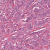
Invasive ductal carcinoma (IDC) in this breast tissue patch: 1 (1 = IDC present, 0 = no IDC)